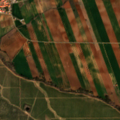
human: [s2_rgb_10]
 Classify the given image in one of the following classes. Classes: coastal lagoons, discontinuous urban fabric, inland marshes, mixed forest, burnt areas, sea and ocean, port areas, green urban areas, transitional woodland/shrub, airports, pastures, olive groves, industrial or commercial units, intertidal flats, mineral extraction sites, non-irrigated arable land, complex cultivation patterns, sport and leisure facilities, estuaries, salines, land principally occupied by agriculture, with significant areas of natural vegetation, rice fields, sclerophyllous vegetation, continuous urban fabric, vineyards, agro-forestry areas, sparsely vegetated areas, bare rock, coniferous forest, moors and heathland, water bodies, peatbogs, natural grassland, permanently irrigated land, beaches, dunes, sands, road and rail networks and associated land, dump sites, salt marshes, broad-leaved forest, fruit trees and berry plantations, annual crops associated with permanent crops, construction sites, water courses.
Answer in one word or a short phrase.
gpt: non-irrigated arable land, olive groves